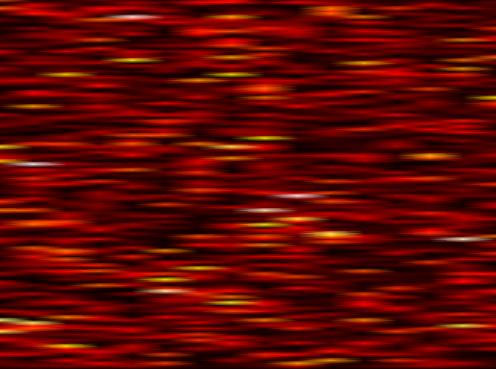
Label: UFMC